Question: Can anyone point me to the right data structures / algorithms to accomplish the following?
I would like to combine (Union?) the following two sets of nodes to get the third set.
Thanks!

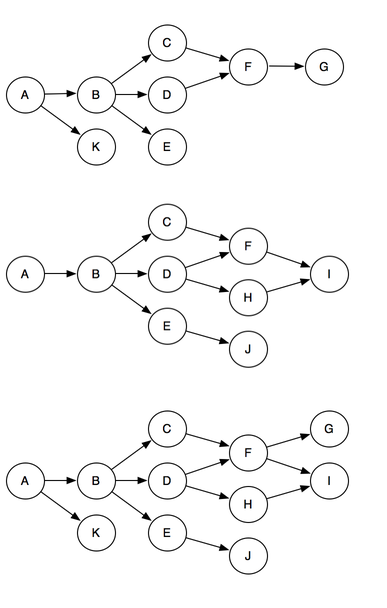
Answer: # Short answer
1. Union the node sets.
2. Union the edge sets.
# Long answer
I'll assume you're using a graph data structure in which there are 'Node' instances, where each 'Node' has a 'string Name' and a 'list<Node> Next'.
Let's call your two graphs 'G' and 'H', where a graph is a 'list<Node>'.
Let 'GNames' and 'HNames' be the sets of node names in each of the graphs. Let 'MNames' be the union of 'GNames' and 'HNames'.
Create a new graph 'list<Node> M' where there is a new 'Node' for each name in 'MNames'.
Build 'map<string, Node> GLookup, HLookup, MLookup' as mappings from node name to 'Node' for each of the 'list<Node> G, H, M'.
For each 'Node u' in this new graph 'M', compute 'NextNames' as the union of 'GLookup[u.Name].Next.Select(v => v.Name)' and 'HLookup[u.Name].Next.Select(v => v.Name)', then for each name 'name' in 'NextNames', add 'MLookup[name]' to 'u.Next'.
'M' is now your merged graph.
# Pseudocode
'''
list<Node> merge(list<Node> G, list<Node> H)
GNames = G.Select(u => u.Name)
HNames = H.Select(u => u.Name)
MNames = union(GNames, HNames)
M = MNames.Select(name => new Node(name))
GLookup = G.ToMap(u => u.Name)
HLookup = H.ToMap(u => u.Name)
MLookup = M.ToMap(u => u.Name)
foreach u in M
NextNames = union(
GLookup[u.Name].Next.Select(v => v.Name),
HLookup[u.Name].Next.Select(v => v.Name))
foreach name in NextNames
u.Next.Add(MLookup[name])
return M
'''